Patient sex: M
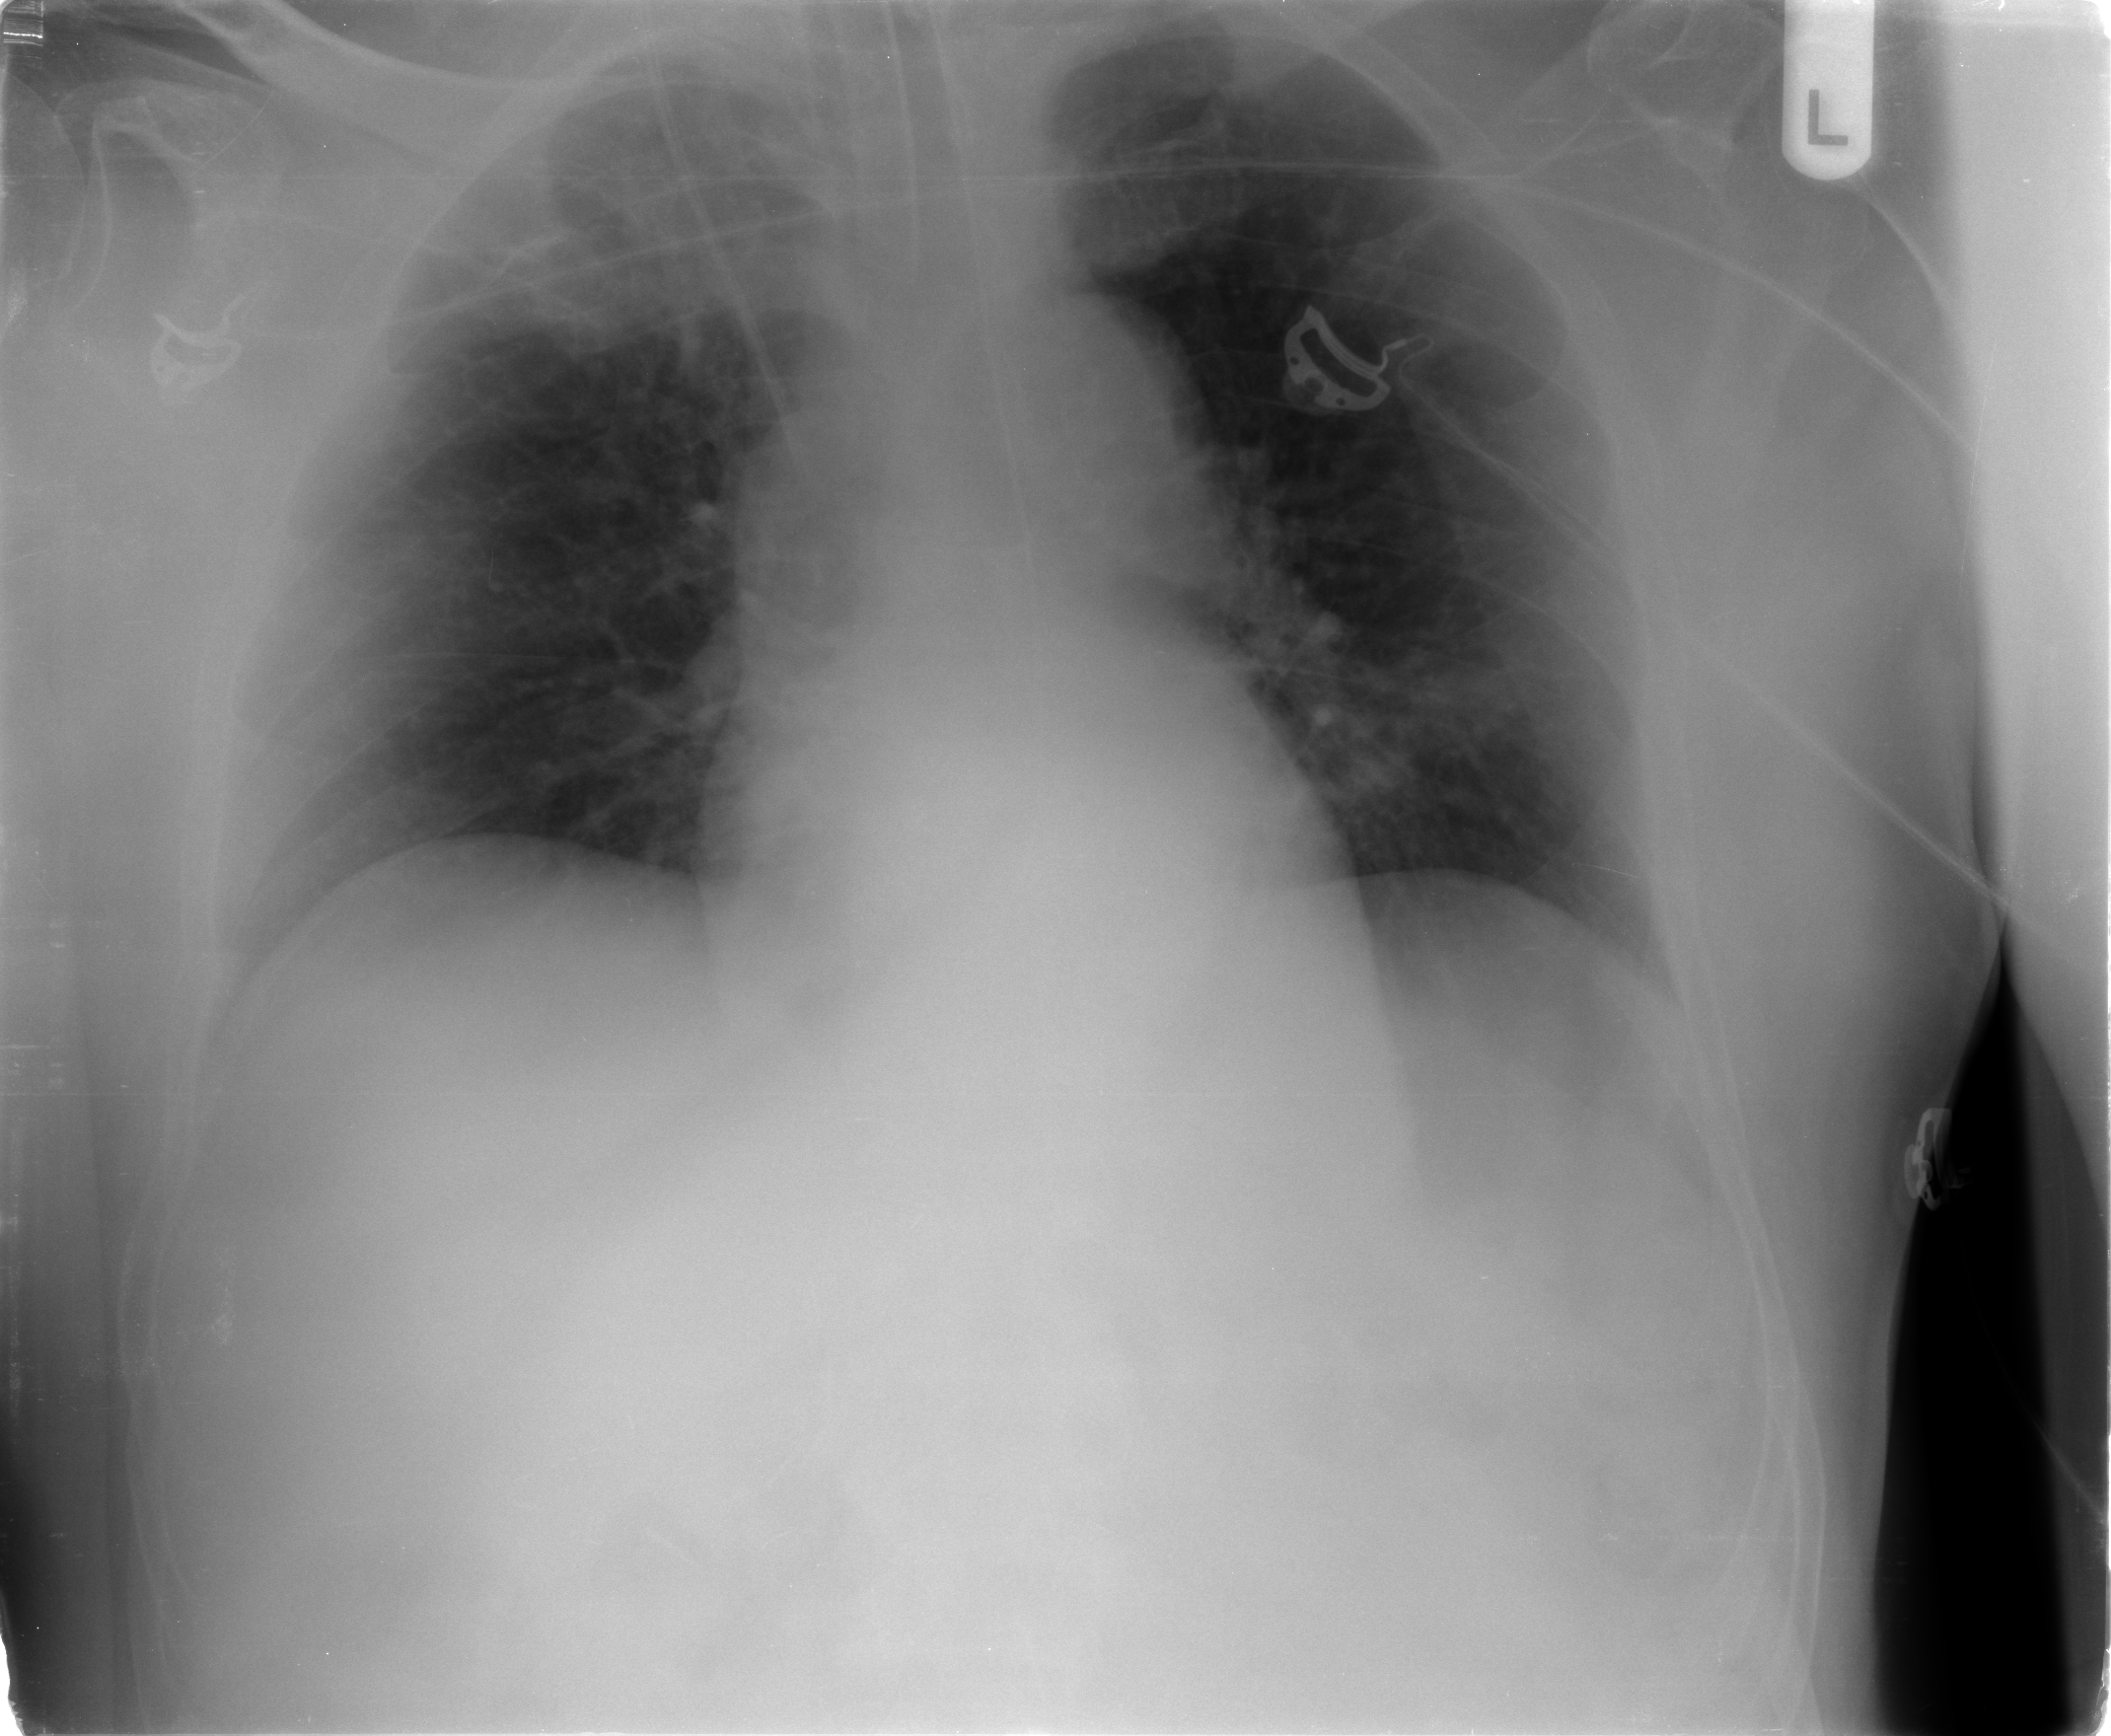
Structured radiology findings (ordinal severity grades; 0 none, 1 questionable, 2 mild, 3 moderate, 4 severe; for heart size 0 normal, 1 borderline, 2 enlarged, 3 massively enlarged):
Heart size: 0
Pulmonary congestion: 2
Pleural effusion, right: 0
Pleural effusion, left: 0
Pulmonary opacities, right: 0
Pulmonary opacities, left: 0
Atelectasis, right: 0
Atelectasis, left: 0